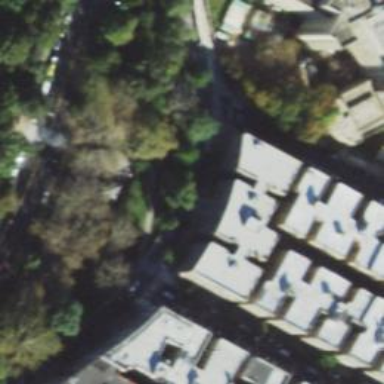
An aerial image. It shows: Image showing building with apartments.